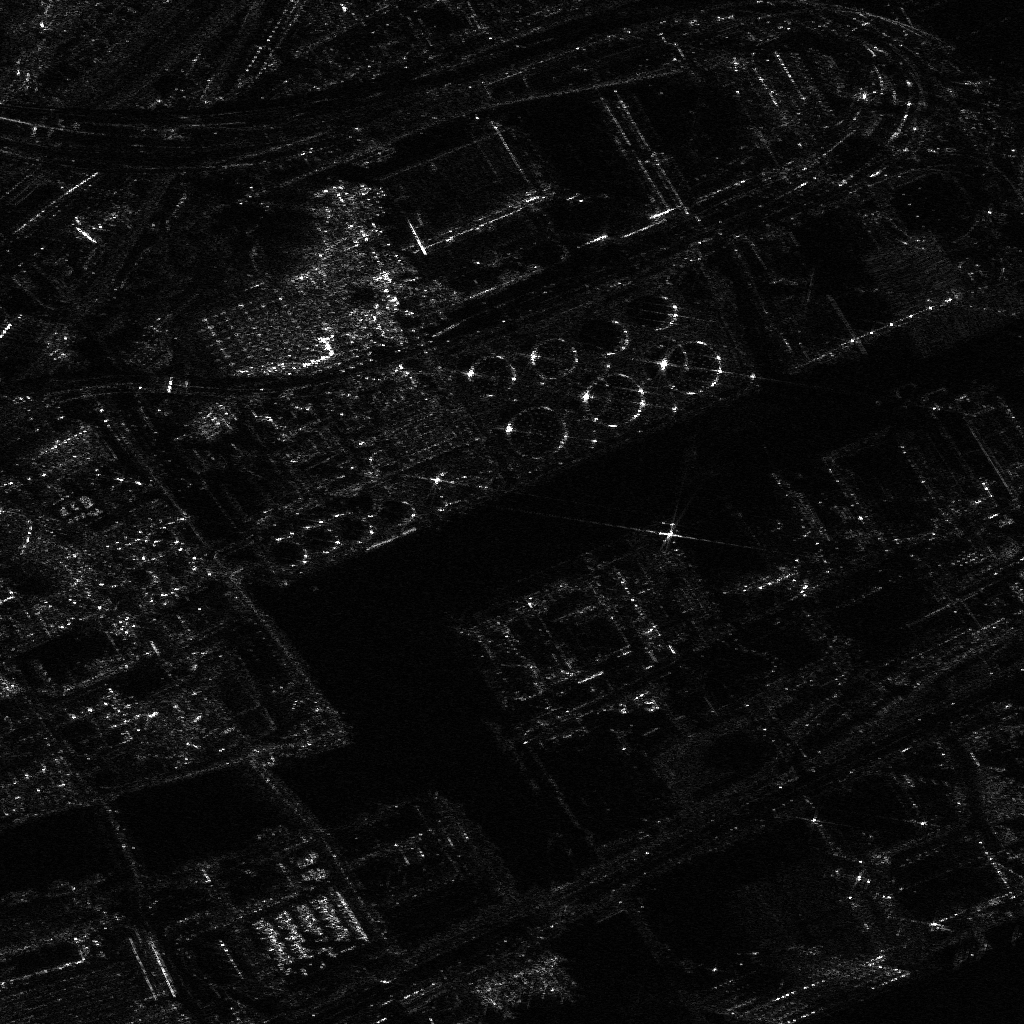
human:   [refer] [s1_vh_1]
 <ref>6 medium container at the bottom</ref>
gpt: <box>[[52, 94, 56, 95, 58], [51, 94, 55, 95, 58], [50, 95, 54, 96, 58], [49, 96, 53, 97, 58], [47, 96, 51, 97, 58], [46, 96, 50, 97, 58]]</box>